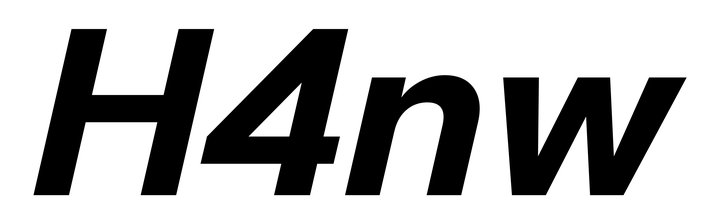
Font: InstrumentSans-Italic_Bold_Italic